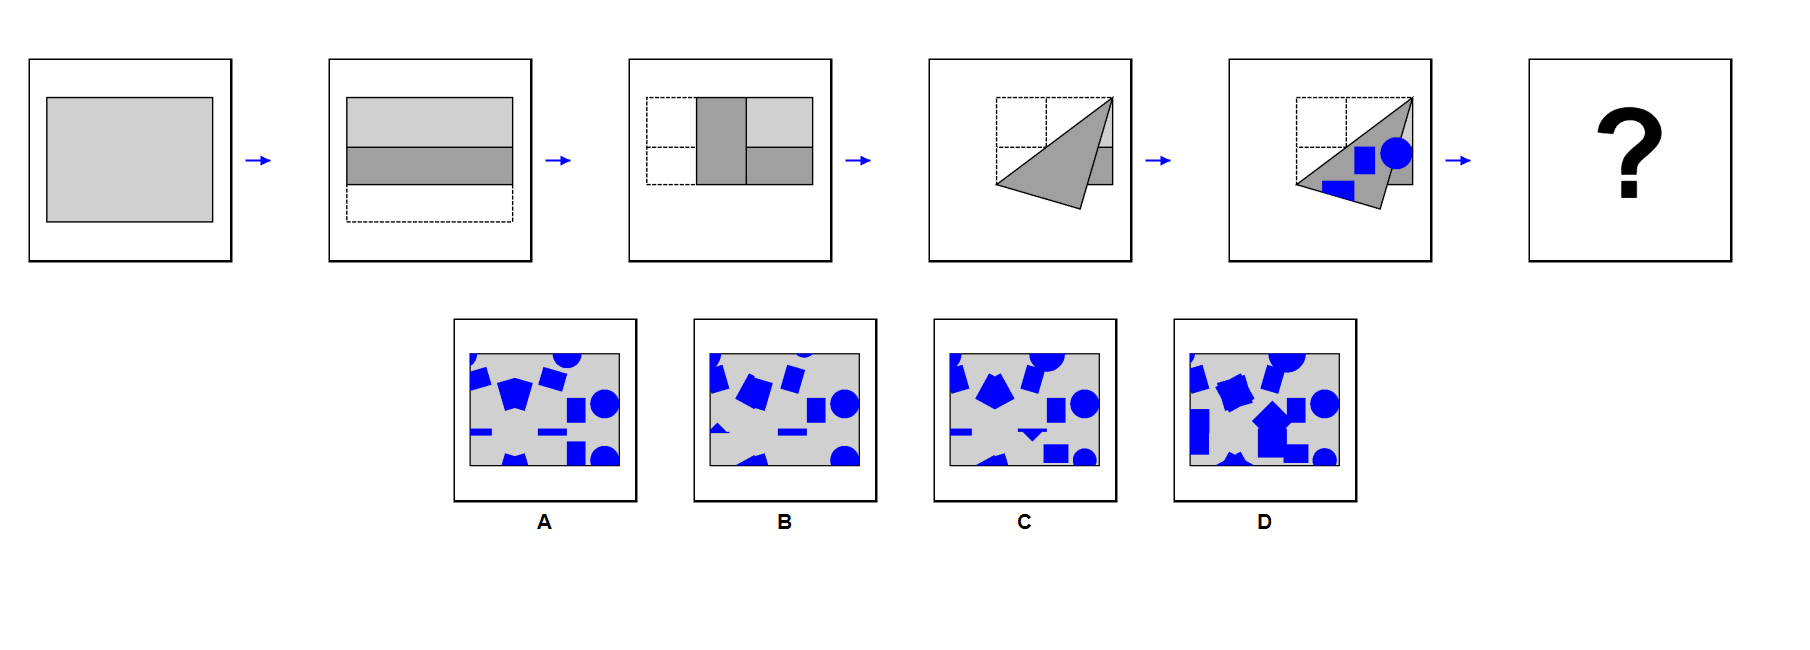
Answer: A